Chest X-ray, PA view. Patient: 41 years old, sex F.
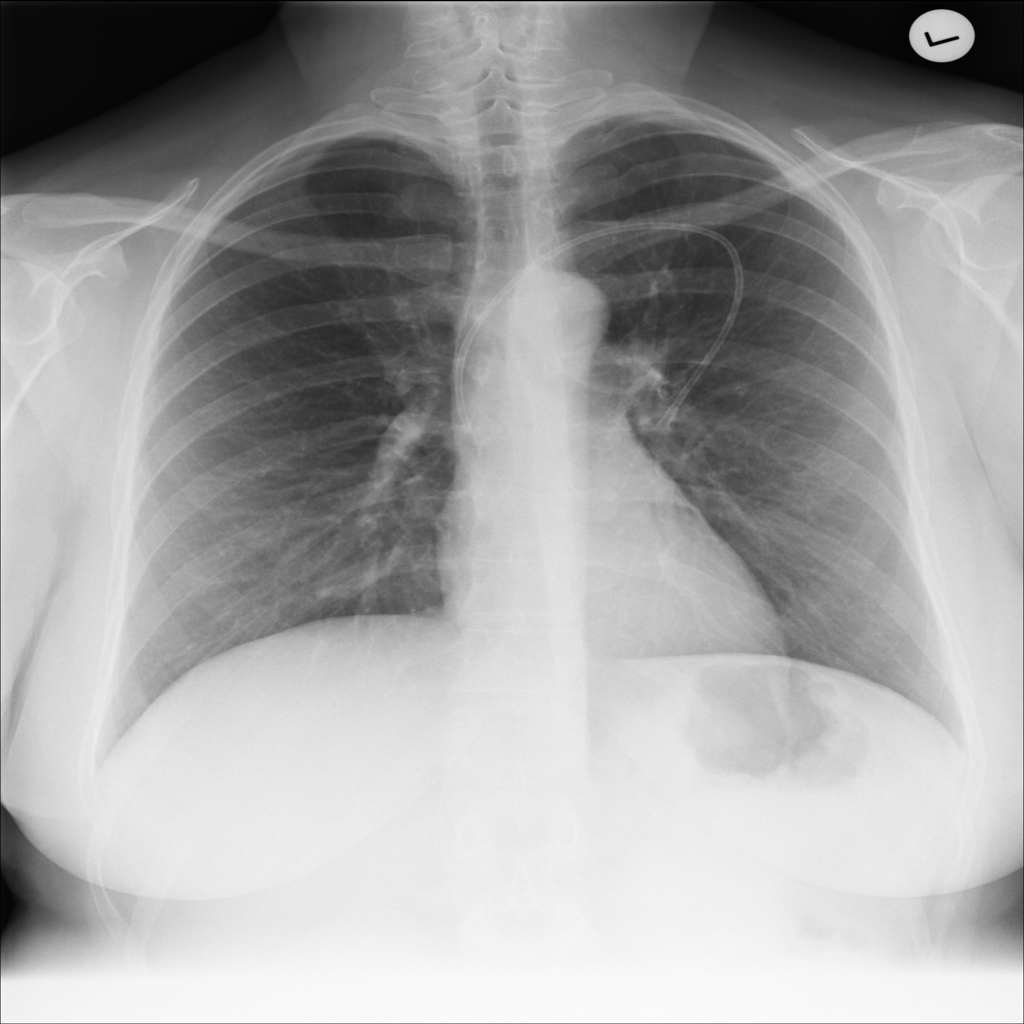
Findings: No Finding